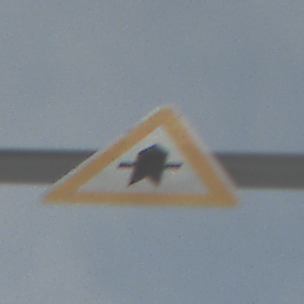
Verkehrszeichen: Vorfahrt
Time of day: MorningAfternoon
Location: Outdoor (Nature)
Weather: Overcast
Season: Winter
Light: Natural